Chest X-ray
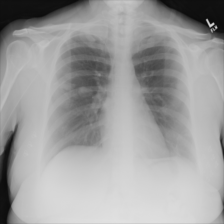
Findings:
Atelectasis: negative
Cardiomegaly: negative
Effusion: negative
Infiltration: negative
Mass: negative
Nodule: negative
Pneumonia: negative
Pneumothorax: negative
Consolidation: negative
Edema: negative
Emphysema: negative
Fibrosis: negative
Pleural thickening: negative
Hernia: negative